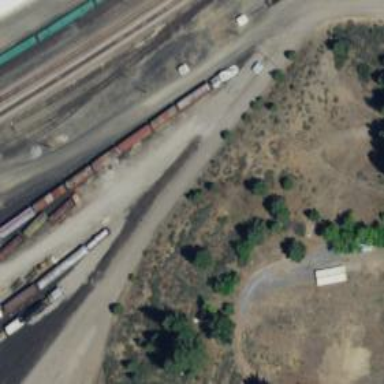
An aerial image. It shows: Preserved rail yard. The area contains preserved railway tracks.